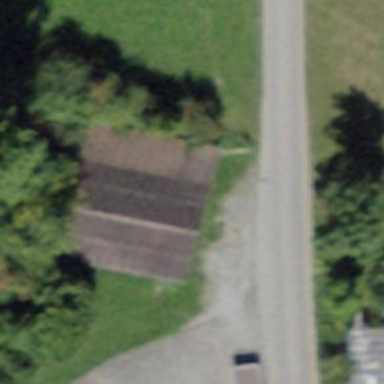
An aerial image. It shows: Shed building.